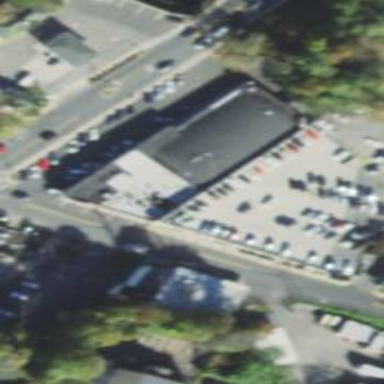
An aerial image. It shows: Pharmacy providing healthcare services.